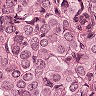
Metastatic tissue present: yes